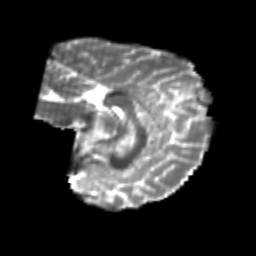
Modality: T2w
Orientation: sagittal
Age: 23
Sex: female
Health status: healthy
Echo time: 0.074 s